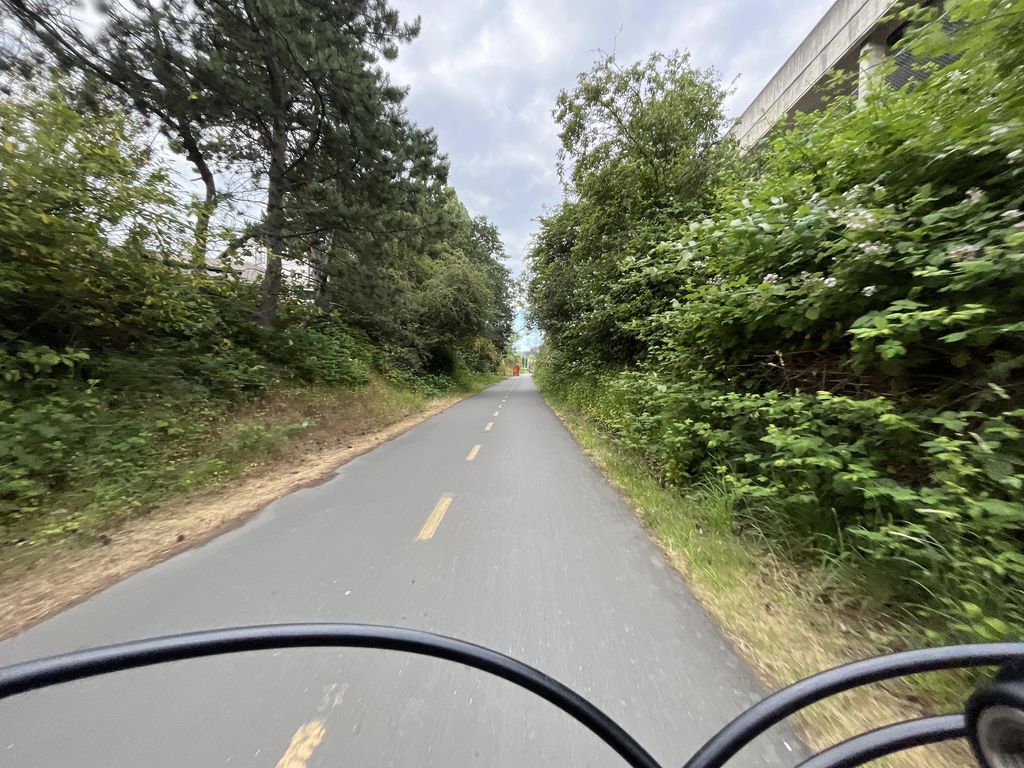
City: victoria